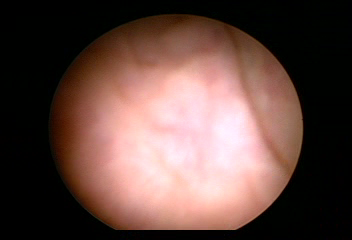
Modality: WLC
Class: Normal mucosa
Bladder cancer association: No